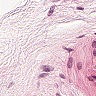
Metastatic tissue present: no